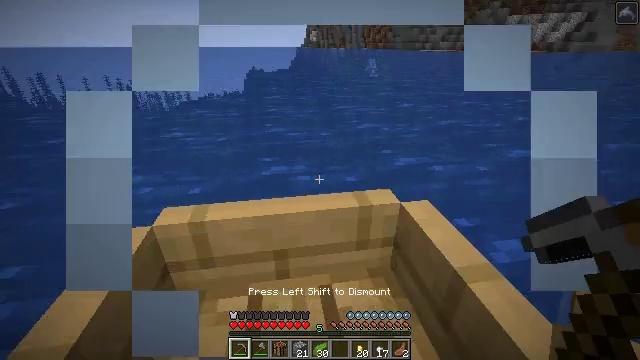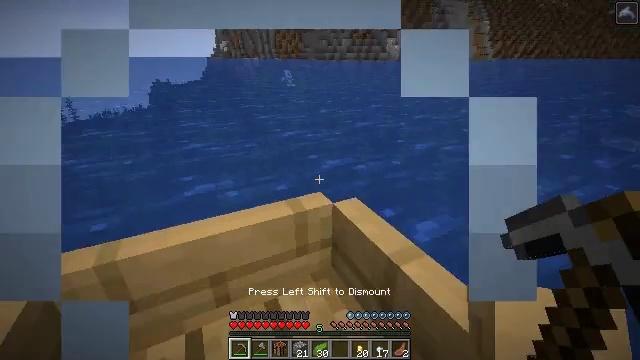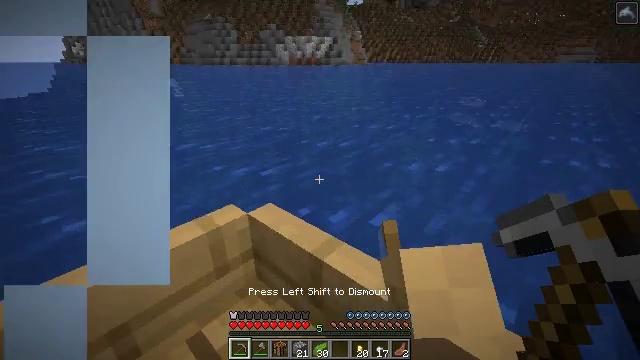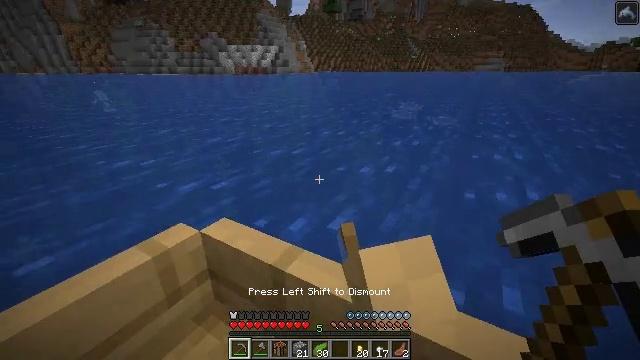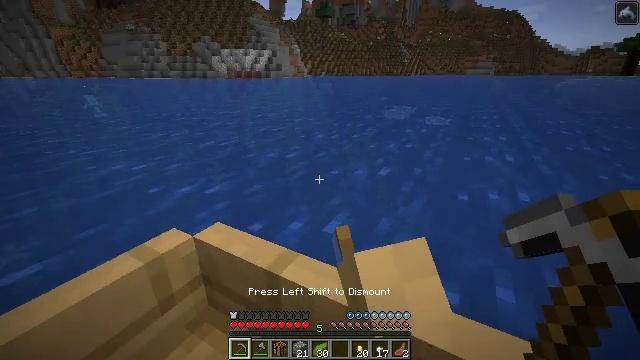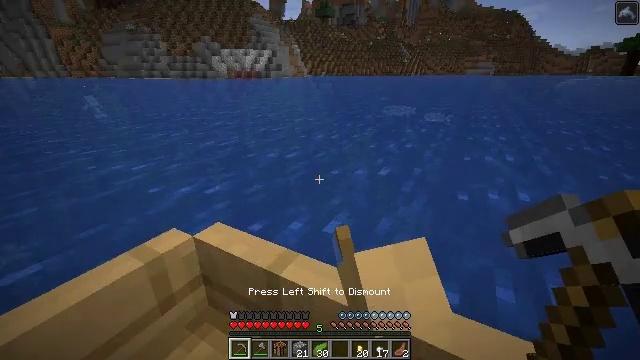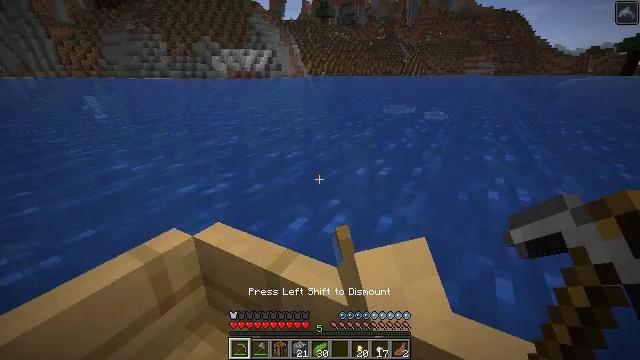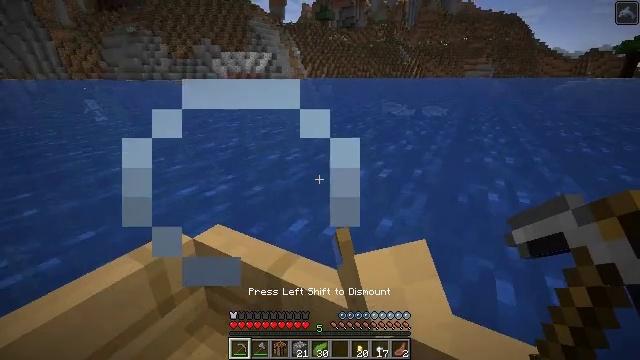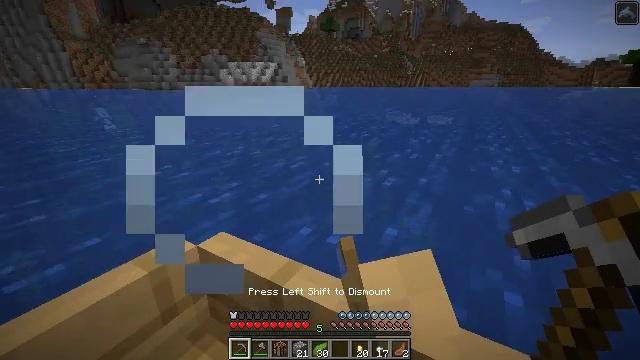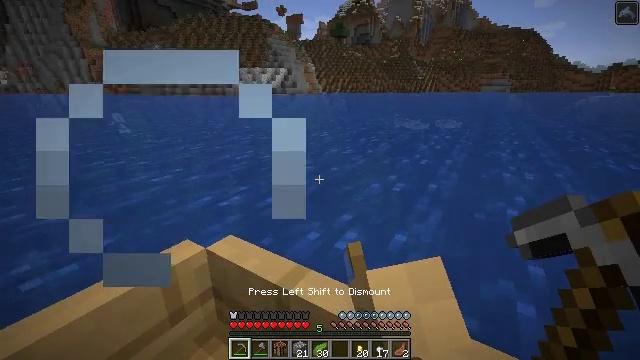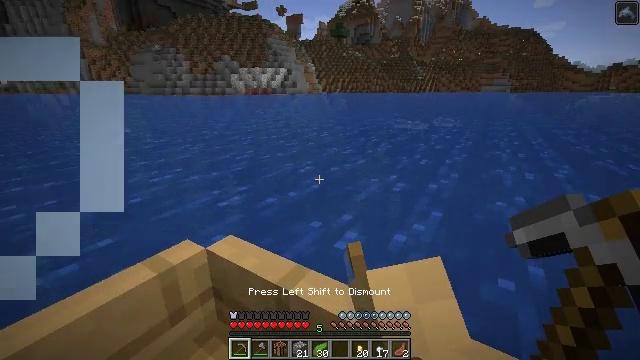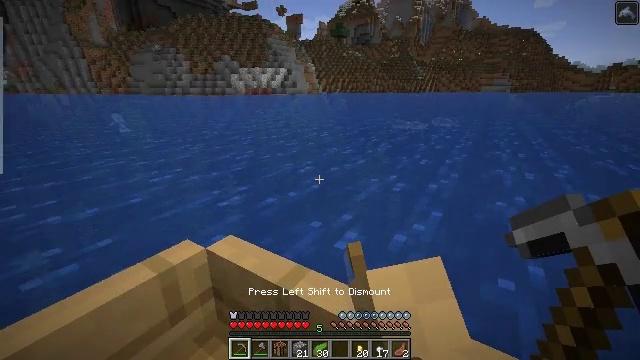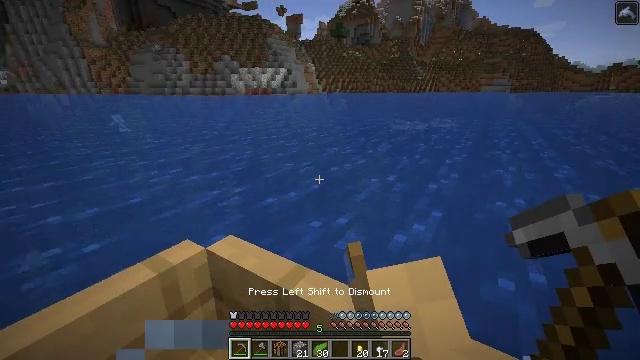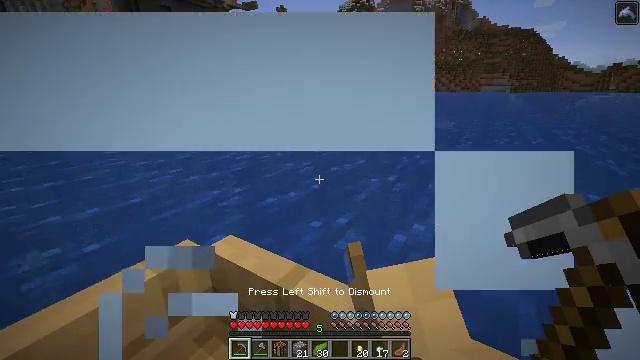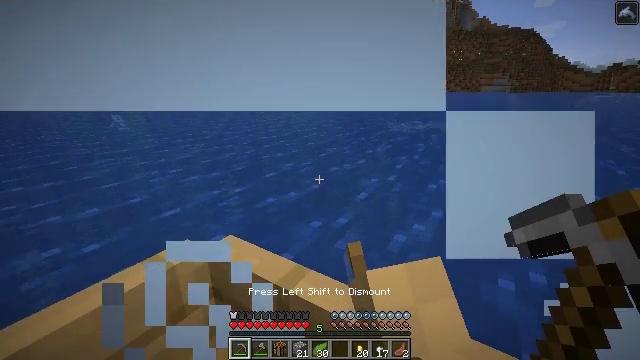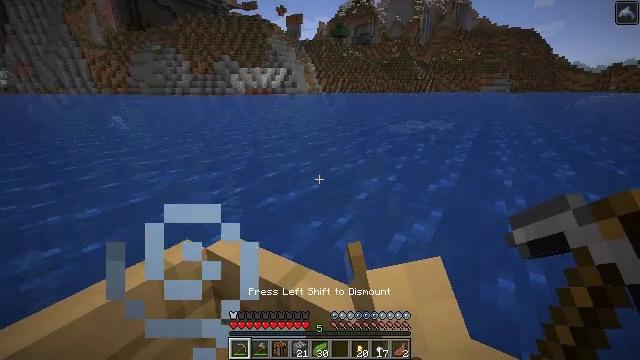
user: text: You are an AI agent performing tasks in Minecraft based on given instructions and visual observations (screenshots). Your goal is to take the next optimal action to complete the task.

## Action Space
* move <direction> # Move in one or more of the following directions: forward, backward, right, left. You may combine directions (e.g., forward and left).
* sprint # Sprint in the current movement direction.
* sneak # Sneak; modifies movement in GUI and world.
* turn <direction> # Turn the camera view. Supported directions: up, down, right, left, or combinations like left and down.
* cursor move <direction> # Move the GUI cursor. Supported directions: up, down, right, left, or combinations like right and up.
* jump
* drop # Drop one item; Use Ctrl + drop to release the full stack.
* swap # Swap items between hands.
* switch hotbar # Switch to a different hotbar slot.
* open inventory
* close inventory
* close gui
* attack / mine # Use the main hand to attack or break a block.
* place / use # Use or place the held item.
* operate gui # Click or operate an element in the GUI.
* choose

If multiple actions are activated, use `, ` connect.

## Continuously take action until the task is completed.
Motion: motion action
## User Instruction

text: Remove kelp and place it on the ground.
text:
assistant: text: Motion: turn right and up
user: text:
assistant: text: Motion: turn right
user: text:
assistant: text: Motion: turn right and up
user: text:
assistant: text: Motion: turn right
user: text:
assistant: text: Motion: no_op
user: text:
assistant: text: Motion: no_op
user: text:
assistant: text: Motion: no_op
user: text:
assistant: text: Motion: turn left and up
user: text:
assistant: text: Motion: turn left and up
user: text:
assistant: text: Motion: no_op
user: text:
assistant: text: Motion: no_op
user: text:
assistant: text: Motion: no_op
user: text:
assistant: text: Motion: no_op
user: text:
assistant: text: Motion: no_op
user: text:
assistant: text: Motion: no_op
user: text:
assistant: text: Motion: no_op
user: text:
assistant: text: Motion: no_op
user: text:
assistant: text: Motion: turn left
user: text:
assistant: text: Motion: turn left and down
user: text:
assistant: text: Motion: turn left and down
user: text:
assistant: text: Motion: turn left and down
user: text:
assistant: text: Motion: turn left and up
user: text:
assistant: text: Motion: turn right and up
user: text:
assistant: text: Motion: move left
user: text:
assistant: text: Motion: move left
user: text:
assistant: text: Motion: move left
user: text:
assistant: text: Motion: move left, turn right
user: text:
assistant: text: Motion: move left, turn right and up
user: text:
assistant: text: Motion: move left, turn right and up
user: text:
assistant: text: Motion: move left, turn right and up